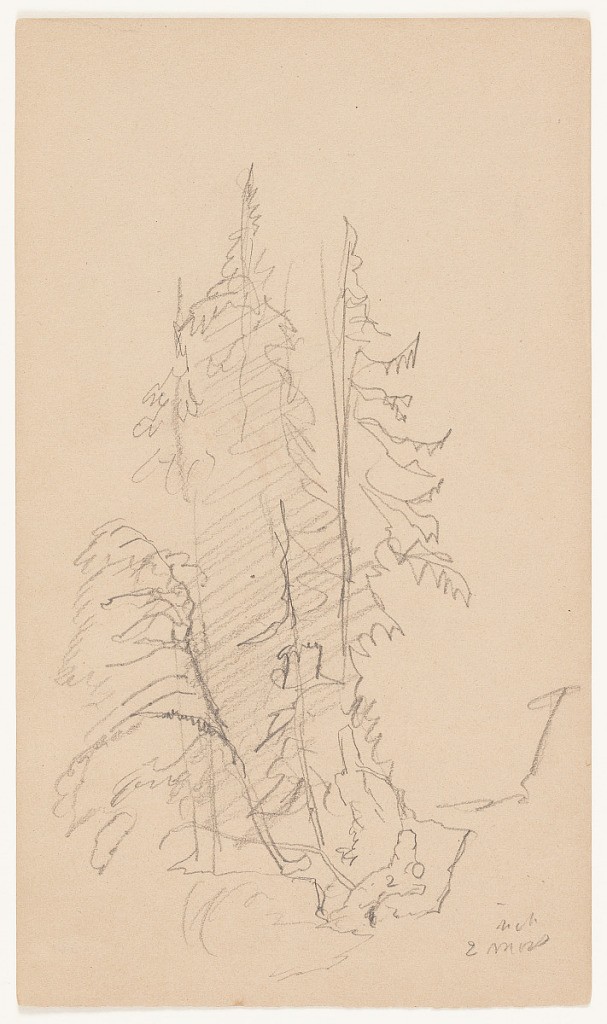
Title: Pine Trees, Austria
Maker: Frederic Edwin Church, American, 1826–1900
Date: August 1868
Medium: Graphite on tan laid paper; verso: graphite
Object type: Drawing
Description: Landscape and botanical sketch of a group of tall conifer trees, likely pines, huddled together in a rocky landscape. Loosely rendered, the trees blend together and are heavily shaded.

Verso: Mixed sketches around Austria, showing a view of tall mountain peaks in the upper half, and in the lower half, a view of a house among trees, a moss-covered wayside shrine, and the head and face of a woman wearing a hat.